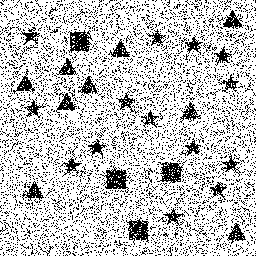
Squares: 4
Triangles: 9
Stars: 14
Total shapes: 27